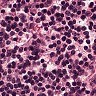
Metastatic tissue present: no